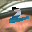
Label: 2